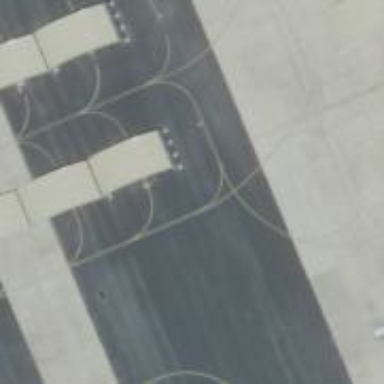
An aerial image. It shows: View of taxiway at the airport.